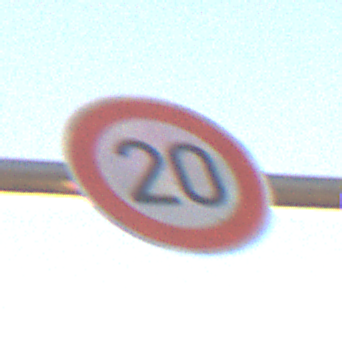
Verkehrszeichen: Geschwindigkeit20
Umgebung: Outdoor, RoadRail
Tageszeit: SunriseSunset
Wetter: PartlyCloudy
Licht: Natural
Jahreszeit: NotSpecified
Kontrast: HighContrast